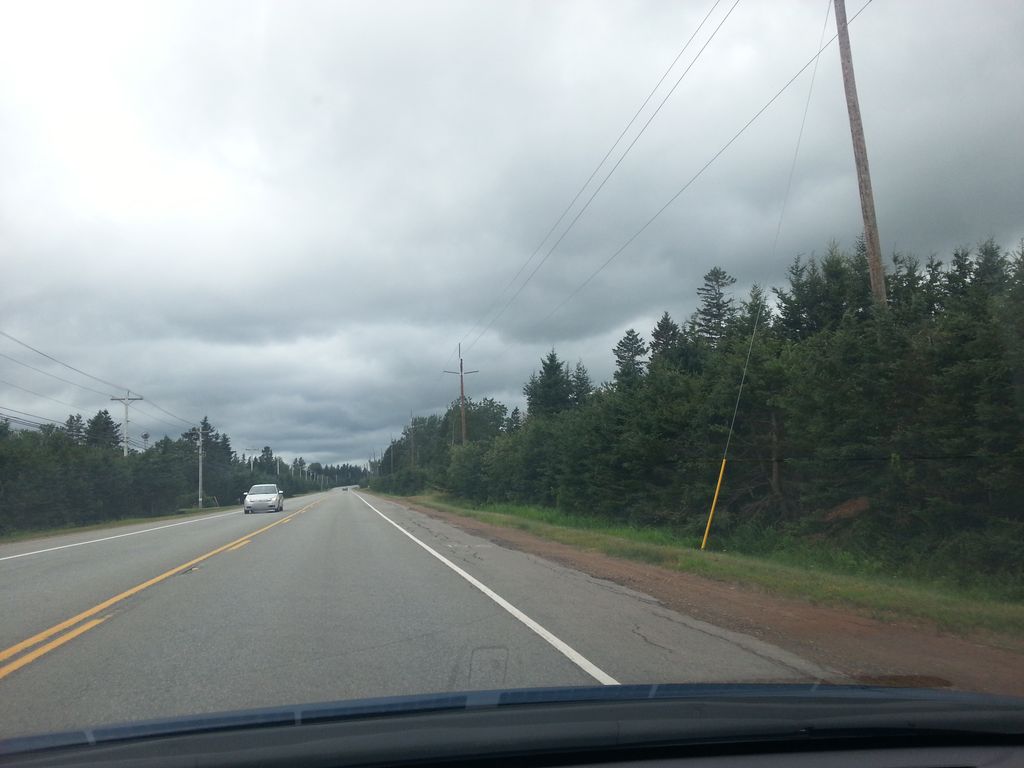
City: charlottetown